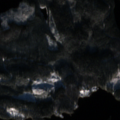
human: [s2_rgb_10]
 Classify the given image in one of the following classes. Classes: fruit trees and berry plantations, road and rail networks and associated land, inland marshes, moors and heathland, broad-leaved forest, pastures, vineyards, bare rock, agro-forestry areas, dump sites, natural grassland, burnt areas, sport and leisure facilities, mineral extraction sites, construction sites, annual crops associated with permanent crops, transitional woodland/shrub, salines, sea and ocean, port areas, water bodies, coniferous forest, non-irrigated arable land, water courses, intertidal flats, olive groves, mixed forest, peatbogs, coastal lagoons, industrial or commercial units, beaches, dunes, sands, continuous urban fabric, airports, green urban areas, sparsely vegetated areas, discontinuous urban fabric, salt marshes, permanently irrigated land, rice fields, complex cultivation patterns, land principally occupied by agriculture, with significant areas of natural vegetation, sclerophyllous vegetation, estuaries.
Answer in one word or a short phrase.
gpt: coniferous forest, mixed forest, water bodies